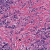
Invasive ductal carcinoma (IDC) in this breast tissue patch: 1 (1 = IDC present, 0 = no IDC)